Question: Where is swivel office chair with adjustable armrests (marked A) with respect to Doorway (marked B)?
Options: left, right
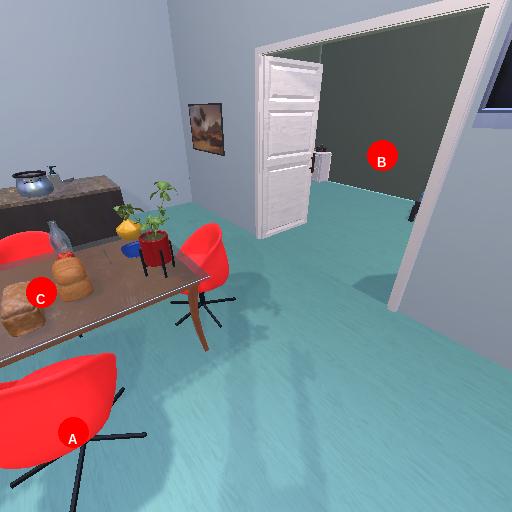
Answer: left